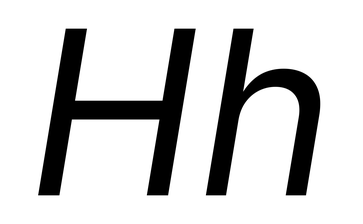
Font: Inter-Italic_Italic